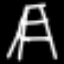
Label: The Eiffel Tower